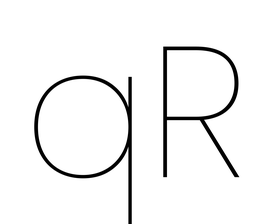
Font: Poppins-Thin